Field crop: maize
Growth stage: 1
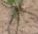
Species: salsola